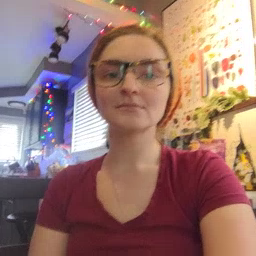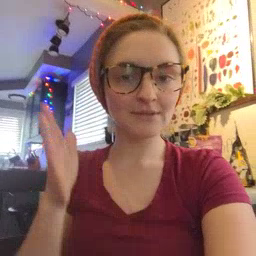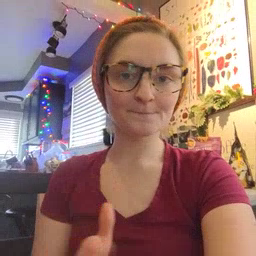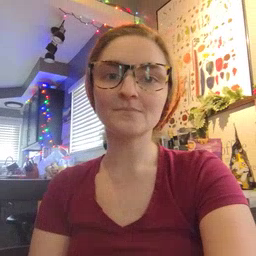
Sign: beside